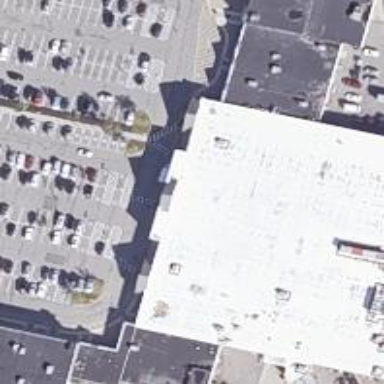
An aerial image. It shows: Supermarket.